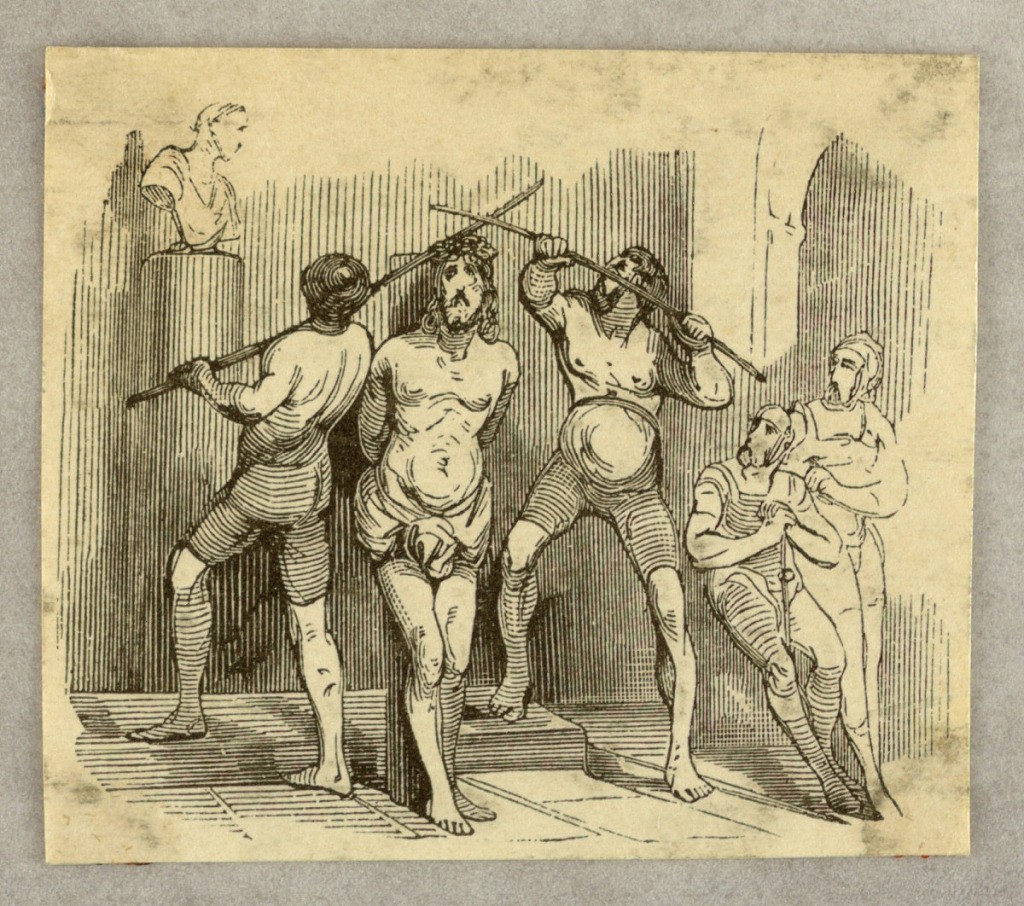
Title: The Crown of Thorns
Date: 1840s
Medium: Wood engraving on paper
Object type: Print
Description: Two men with sticks press the crown on the head of the lord. Two soldiers watch.